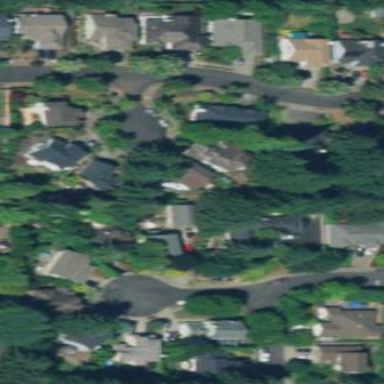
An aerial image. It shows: Residential area composed of single-family homes.